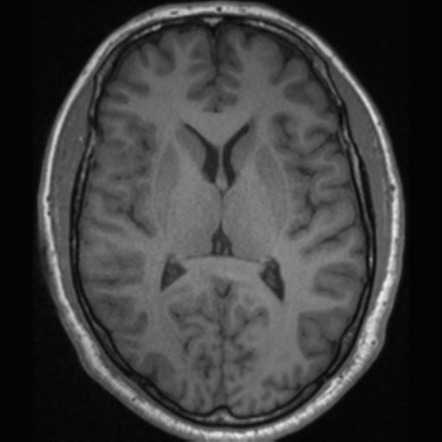
Label: notumor